Question: This is a bit of a hack, but trying to get a badge on a toolbaritem. Almost there, but it appears in the back, tried normal methods to get to front with no luck.

'''
deletedCountBadge = [CustomBadge customBadgeWithString:@"0"];
deletedCountBadge.frame = CGRectMake(100,10,25,25);
UIView *view = (UIView *)[bottomToolBar.subviews objectAtIndex:0];
[view addSubview:deletedCountBadge];
'''
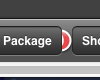
Answer: Got it to work with a couple of different pointers on the net.
1) If you are moving the toolbar around at all (.frame=) make sure to set the items after the layout
2) Can use negative spacing items to get it to show up where you want.

'''
UIBarButtonItem *deleteBadge = [BarButtonItemBadge barButtonItemBadge:@"1" insideColor:[UIColor blueColor]];
UIBarButtonItem *negativeSeperator = [[UIBarButtonItem alloc] initWithBarButtonSystemItem:UIBarButtonSystemItemFixedSpace target:nil action:nil];
negativeSeperator.width = -30;
[bottomToolBarDictionaryButtonItems addObject:deleteBadge];
[bottomToolBarDictionaryButtonItems addObject:negativeSeperator];
// after any layout, of tool bar
[bottomToolBar setItems:bottomToolBarDictionaryButtonItems];
'''